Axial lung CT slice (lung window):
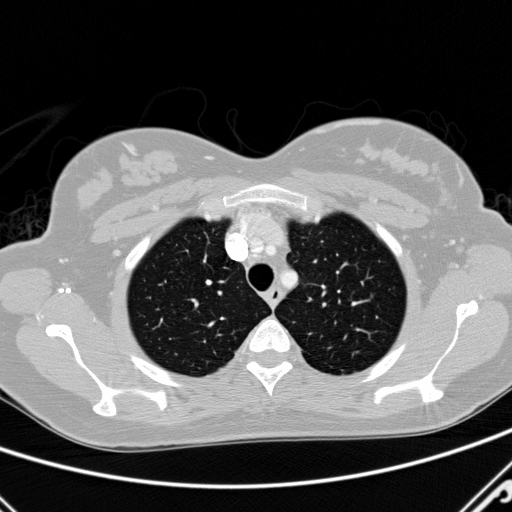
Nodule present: no